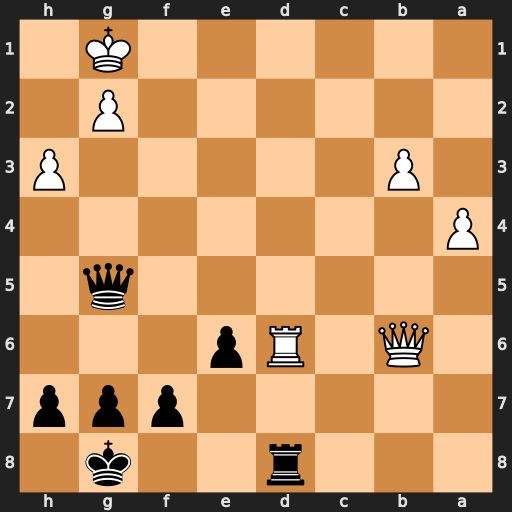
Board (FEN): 3r2k1/5ppp/1Q1Rp3/6q1/P7/1P5P/6P1/6K1
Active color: b
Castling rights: -
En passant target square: -
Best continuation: Qc1+ Kf2 Qf4+